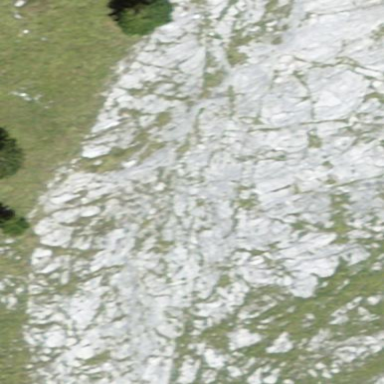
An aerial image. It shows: Landscape dominated by bare rock.